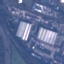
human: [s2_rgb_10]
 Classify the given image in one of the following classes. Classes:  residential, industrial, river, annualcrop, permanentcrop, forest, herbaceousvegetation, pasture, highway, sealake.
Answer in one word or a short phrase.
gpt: Industrial